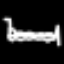
Label: bed